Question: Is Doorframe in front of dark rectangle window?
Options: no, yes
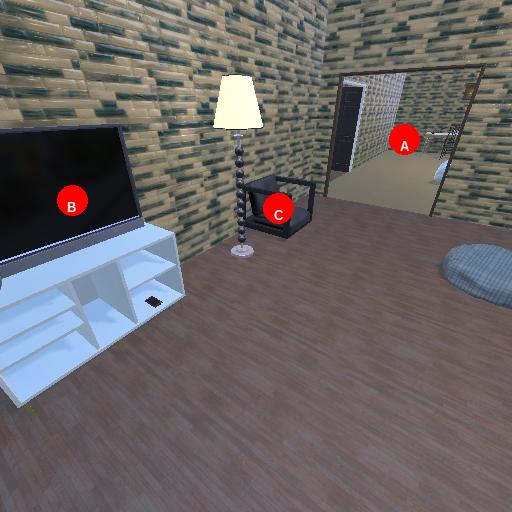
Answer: no